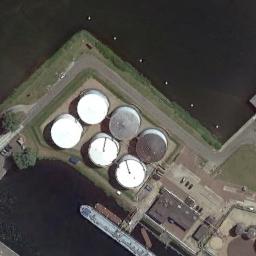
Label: storage_tank